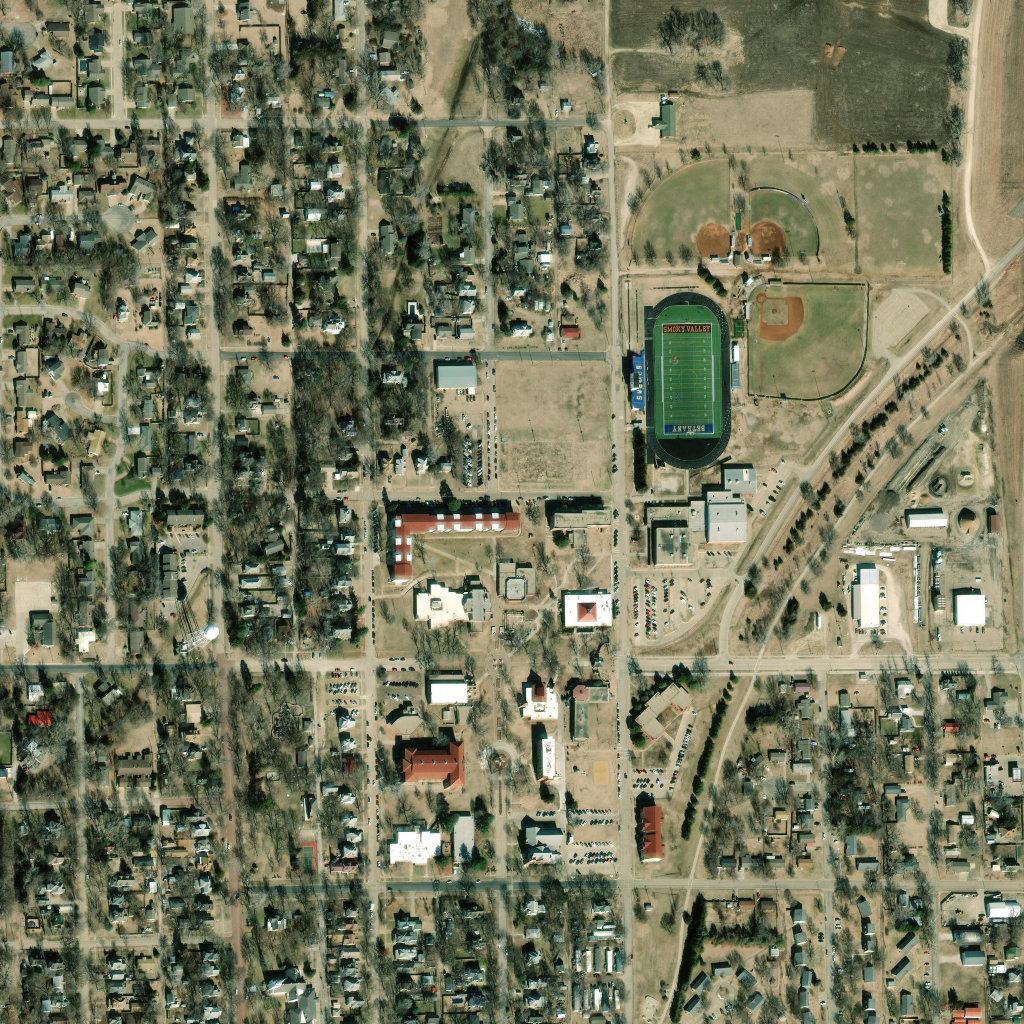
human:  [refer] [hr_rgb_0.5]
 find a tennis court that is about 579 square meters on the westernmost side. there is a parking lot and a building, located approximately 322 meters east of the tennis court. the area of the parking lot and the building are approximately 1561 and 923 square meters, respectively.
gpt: <box>[[29, 82, 31, 85, 0]]</box>